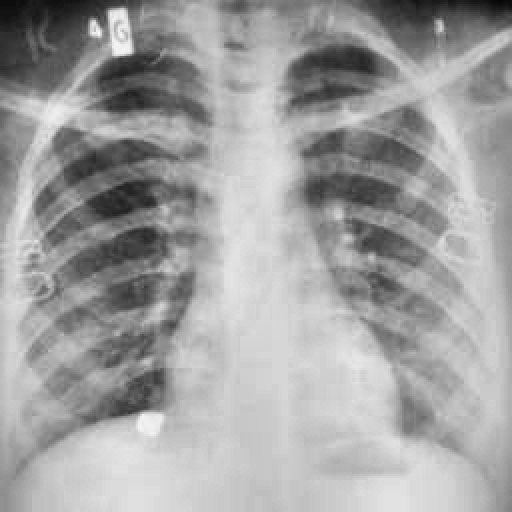
Finding: TUBERCULOSIS